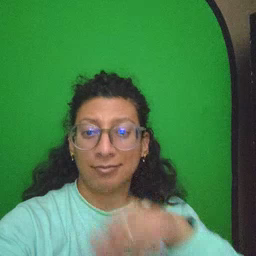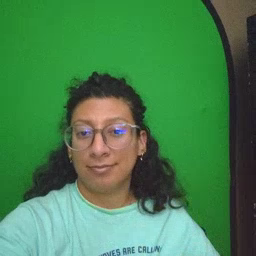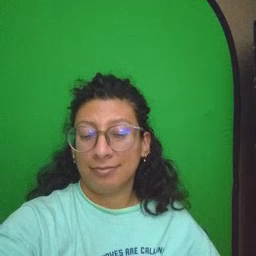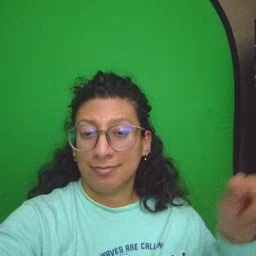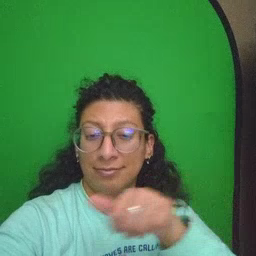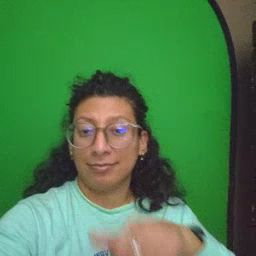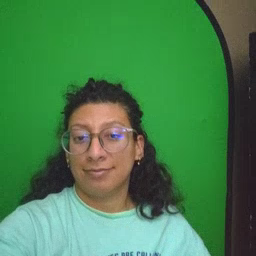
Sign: hide